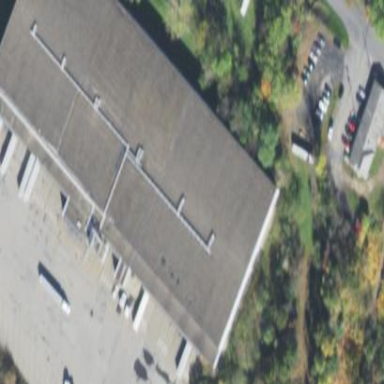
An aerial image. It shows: Warehouse building.